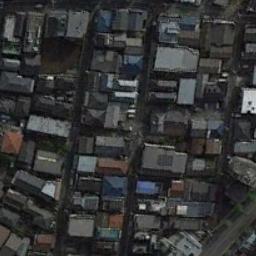
Label: residential